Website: crate-barrel
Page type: address-validator
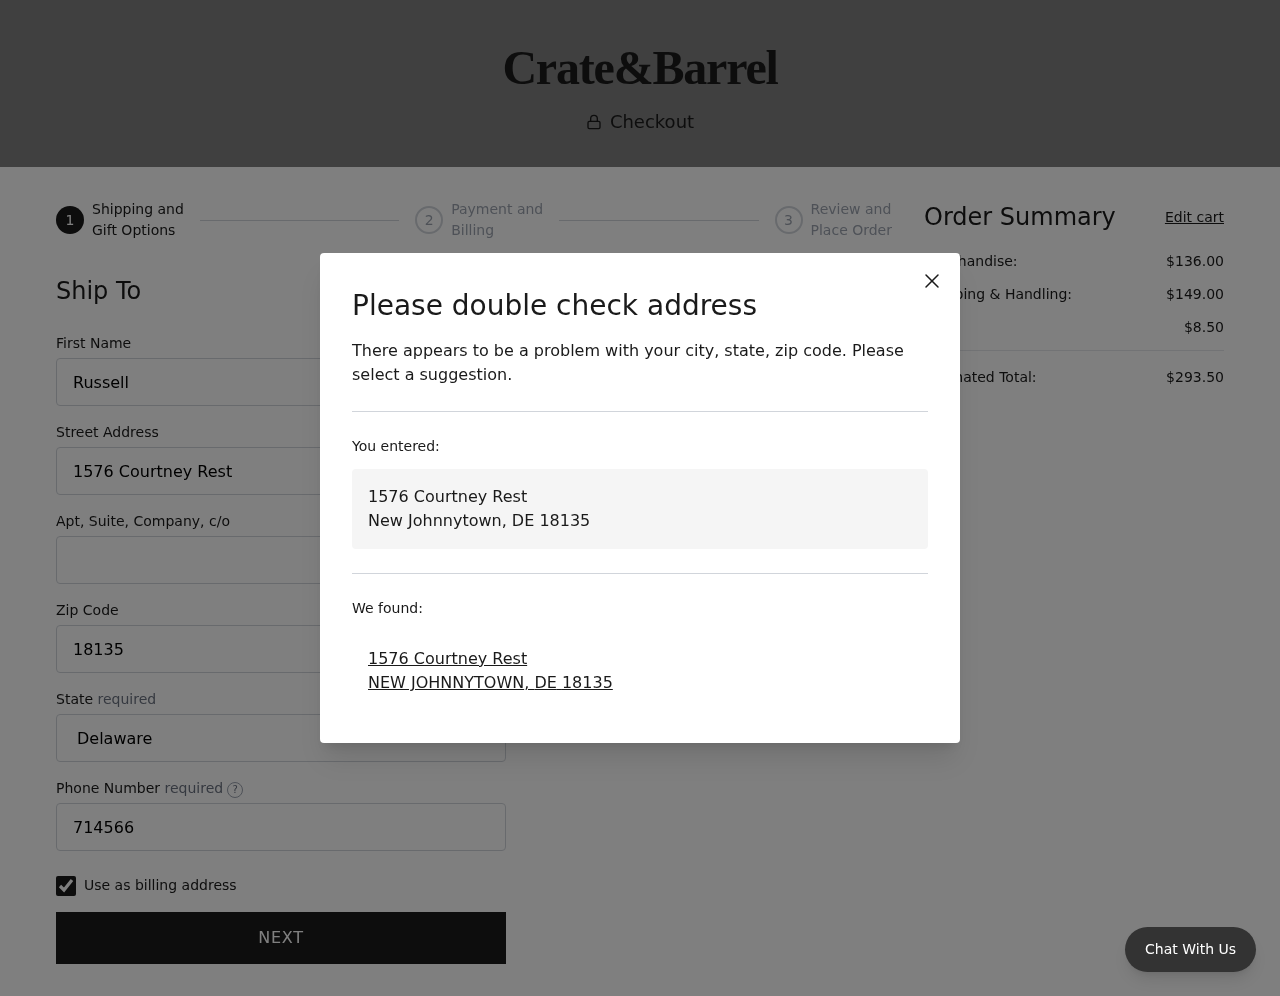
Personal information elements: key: PII_CITY
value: New Johnnytown
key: PII_CITY
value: NEW JOHNNYTOWN
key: PII_FIRSTNAME
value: Russell
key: PII_PHONE
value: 7145660029
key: PII_POSTCODE
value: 18135
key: PII_STATE
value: Delaware
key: PII_STATE_ABBR
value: DE
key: PII_STREET
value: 1576 Courtney Rest
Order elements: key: ORDER_SUBTOTAL
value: $136.00
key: ORDER_SHIPPING_COST
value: $149.00
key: ORDER_TAX
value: $8.50
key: ORDER_TOTAL
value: $293.50